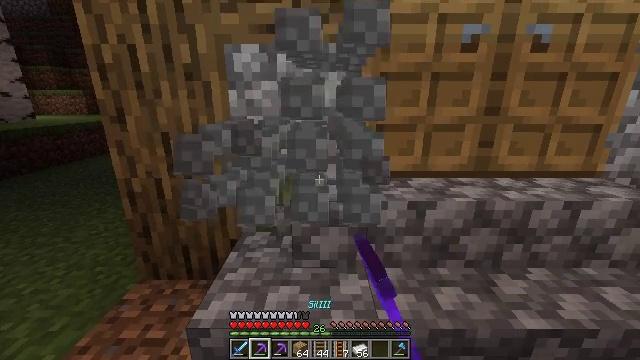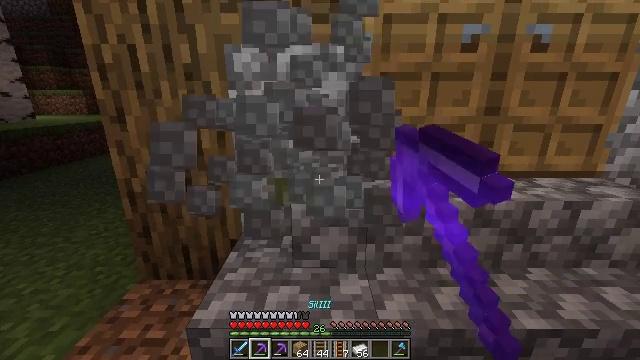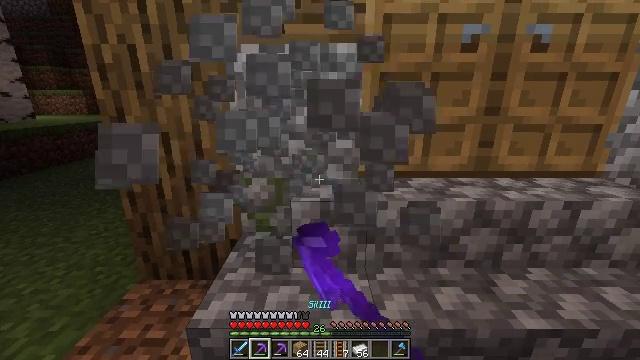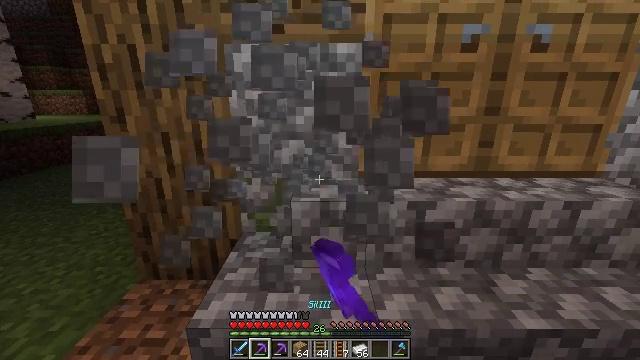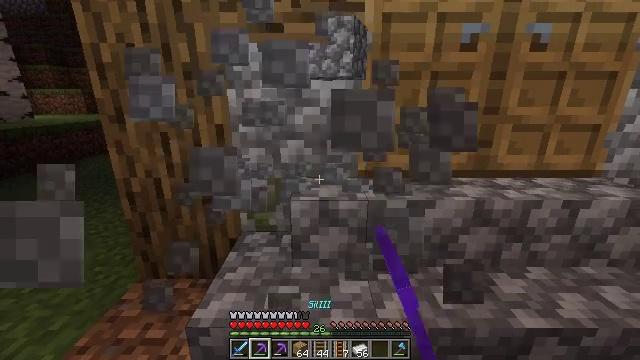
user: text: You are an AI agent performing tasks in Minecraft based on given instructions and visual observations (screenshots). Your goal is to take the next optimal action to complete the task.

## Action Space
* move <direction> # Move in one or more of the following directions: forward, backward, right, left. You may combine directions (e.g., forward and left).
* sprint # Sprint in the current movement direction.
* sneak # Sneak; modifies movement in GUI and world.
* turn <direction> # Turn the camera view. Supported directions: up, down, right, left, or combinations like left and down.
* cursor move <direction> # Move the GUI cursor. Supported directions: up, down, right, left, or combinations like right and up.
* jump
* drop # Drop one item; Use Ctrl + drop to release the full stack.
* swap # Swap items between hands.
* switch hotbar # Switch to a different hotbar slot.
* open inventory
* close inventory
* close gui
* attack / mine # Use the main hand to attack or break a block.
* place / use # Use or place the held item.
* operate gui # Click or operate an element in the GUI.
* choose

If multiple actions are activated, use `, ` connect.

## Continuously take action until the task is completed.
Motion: motion action
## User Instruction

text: Gather cobblestone stairs from the structure.
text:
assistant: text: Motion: attack / mine
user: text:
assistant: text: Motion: attack / mine
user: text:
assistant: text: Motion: attack / mine
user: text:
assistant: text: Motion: no_op
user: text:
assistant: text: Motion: no_op